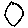
Label: circle